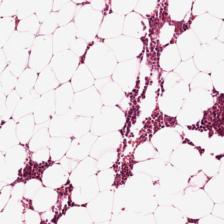
Label: Non-Tumor